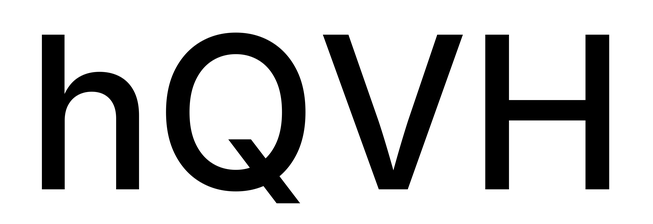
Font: Inter_Medium